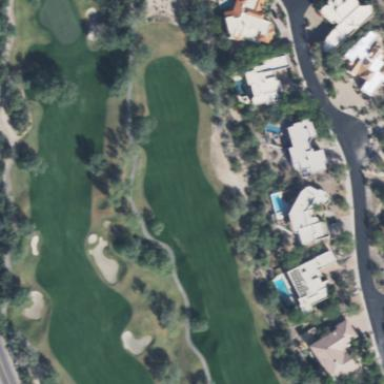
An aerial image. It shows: Area of rough grass used for golf.